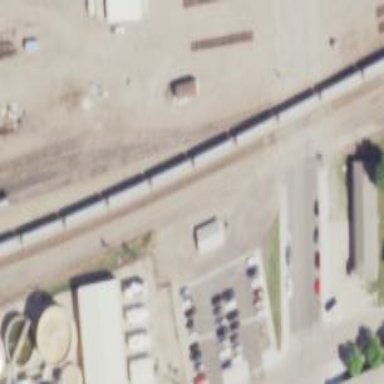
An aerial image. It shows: Railway siding for service.